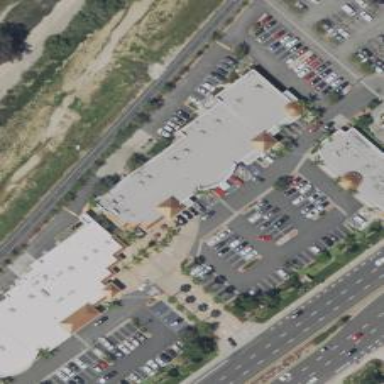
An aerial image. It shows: Supermarket.